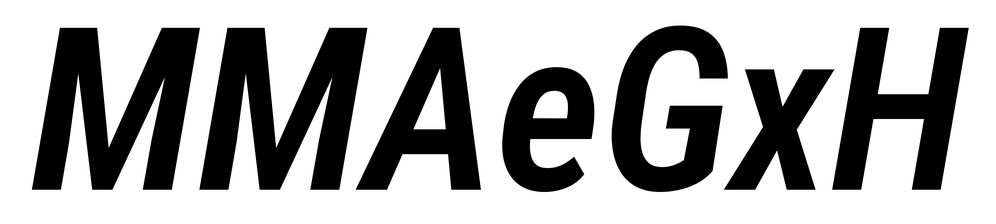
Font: Roboto-Italic_Condensed_SemiBold_Italic